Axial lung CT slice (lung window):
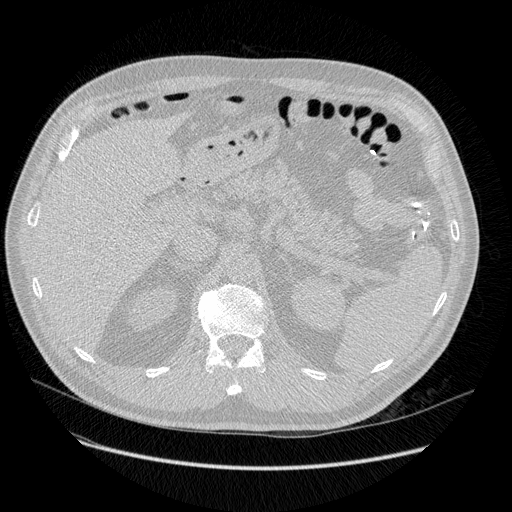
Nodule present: no